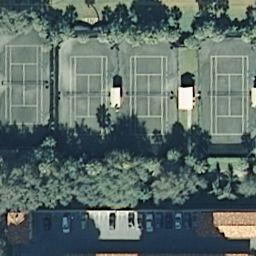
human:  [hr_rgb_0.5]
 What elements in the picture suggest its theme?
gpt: tennis court